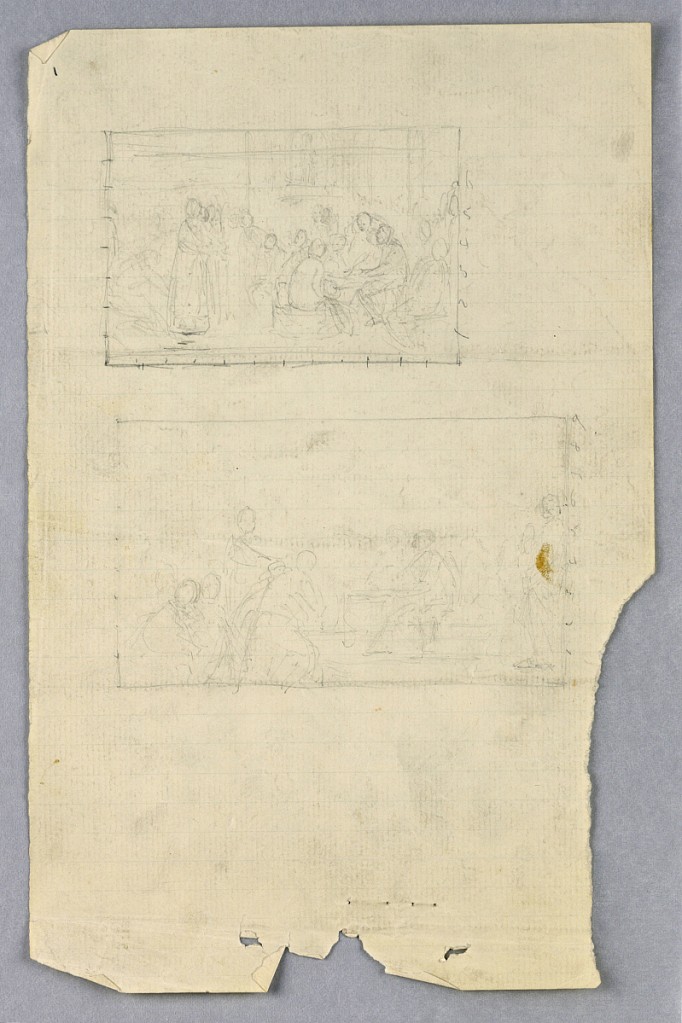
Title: Study for "Scientific Group"
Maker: Daniel Huntington, American, 1816–1906
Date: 1858
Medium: Graphite on lined white laid paper
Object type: Drawing
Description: Top, in a horizontal rectangle, a small plan. Men clustered about a table, right. Left, a row of standing figures. Below, a larger horizontal rectangle with a figure standing at left, the table at center, and a figure standing in a group of sitting figures at right.